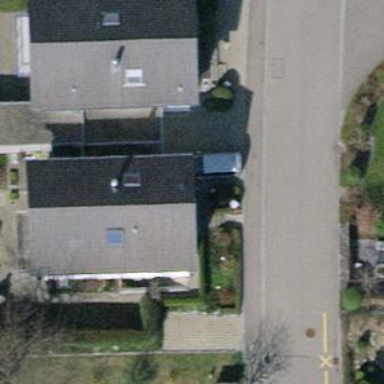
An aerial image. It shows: Detached building with gabled roof.